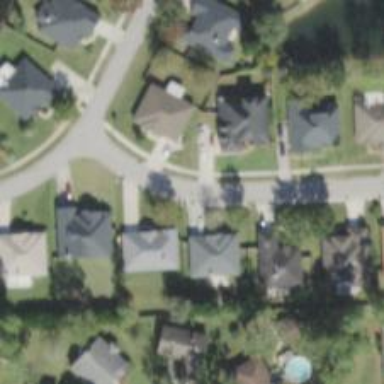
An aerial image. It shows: Residential road with sidewalk on the left side.